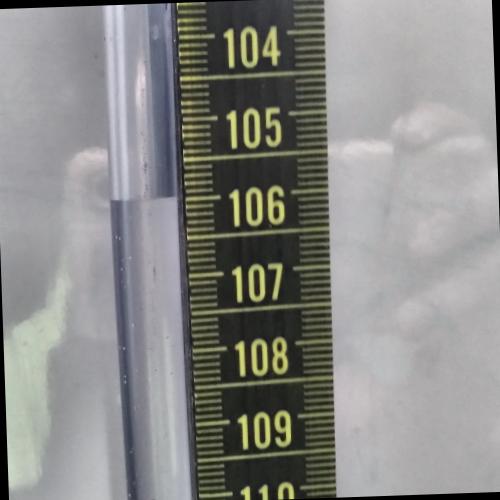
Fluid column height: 106.0 cm